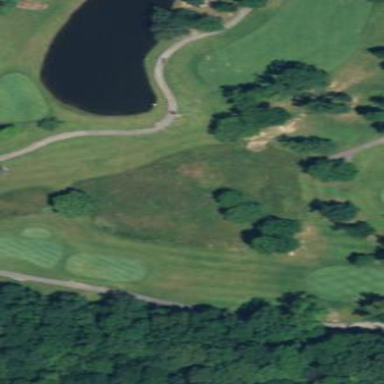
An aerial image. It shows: Area of rough grass used for golf.